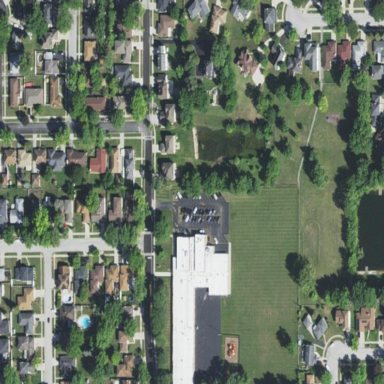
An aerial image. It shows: School.